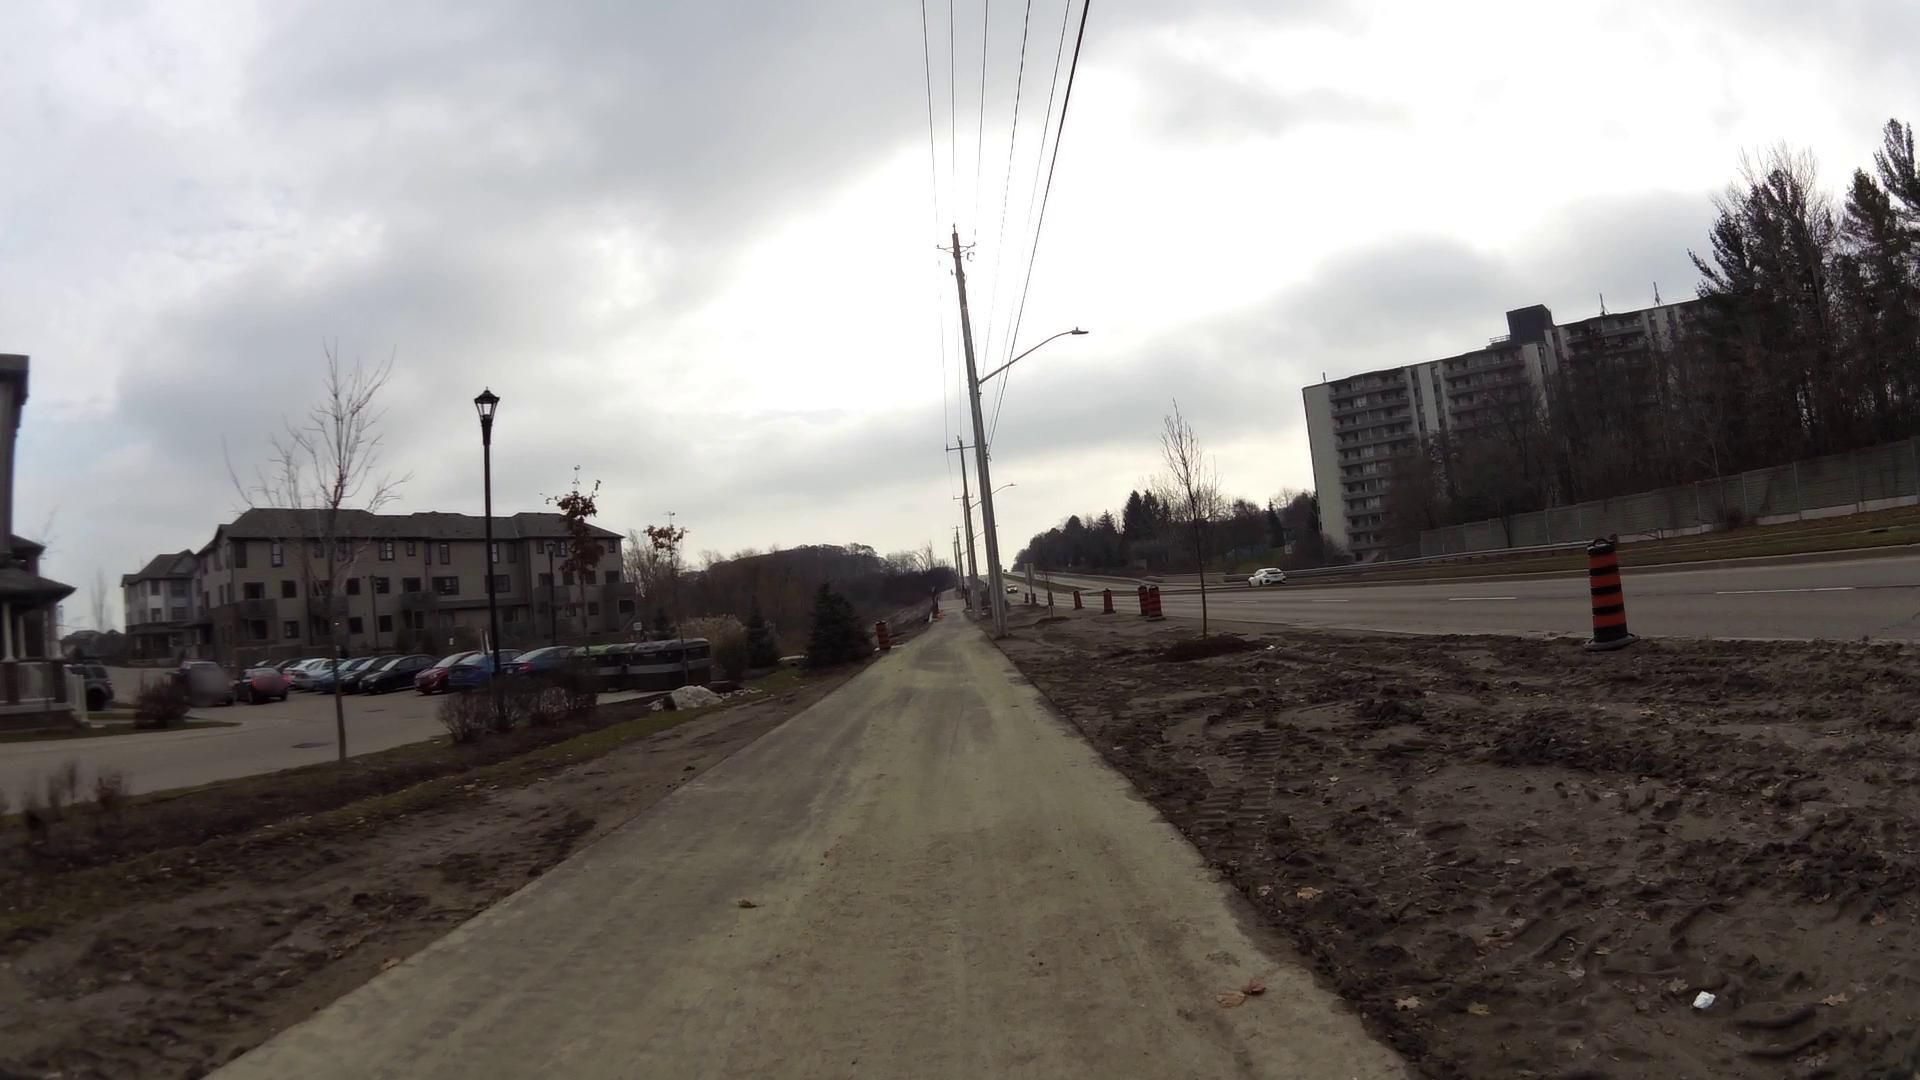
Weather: cloudy
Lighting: day
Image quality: good
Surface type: walking surface
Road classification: cycleway, path
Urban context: urban centre
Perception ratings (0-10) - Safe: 2.79, Lively: 0.94, Beautiful: 1.58, Boring: 4.43, Depressing: 7.46, Wealthy: 1.35